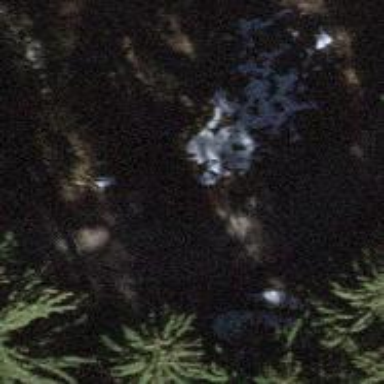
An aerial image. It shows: Culvert tunnel.